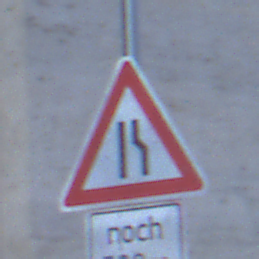
Verkehrszeichen: EinseitigVerengteFahrbahnRechts
Zusatzzeichen unten: LaengeEinerStrecke3
Umgebung: Outdoor, Urban
Tageszeit: SunriseSunset
Wetter: Clear
Licht: Natural
Jahreszeit: NotSpecified
Kontrast: MediumContrast